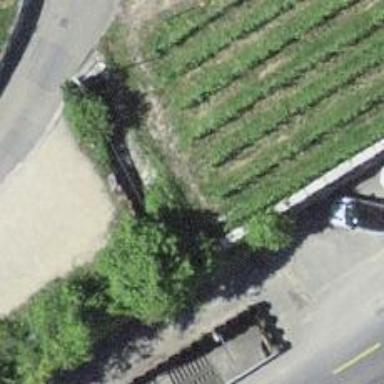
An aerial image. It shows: Retaining wall.